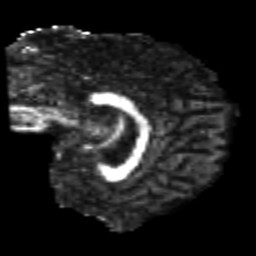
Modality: FA
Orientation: sagittal
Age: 23
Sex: male
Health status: healthy
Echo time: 0.074 s